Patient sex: F
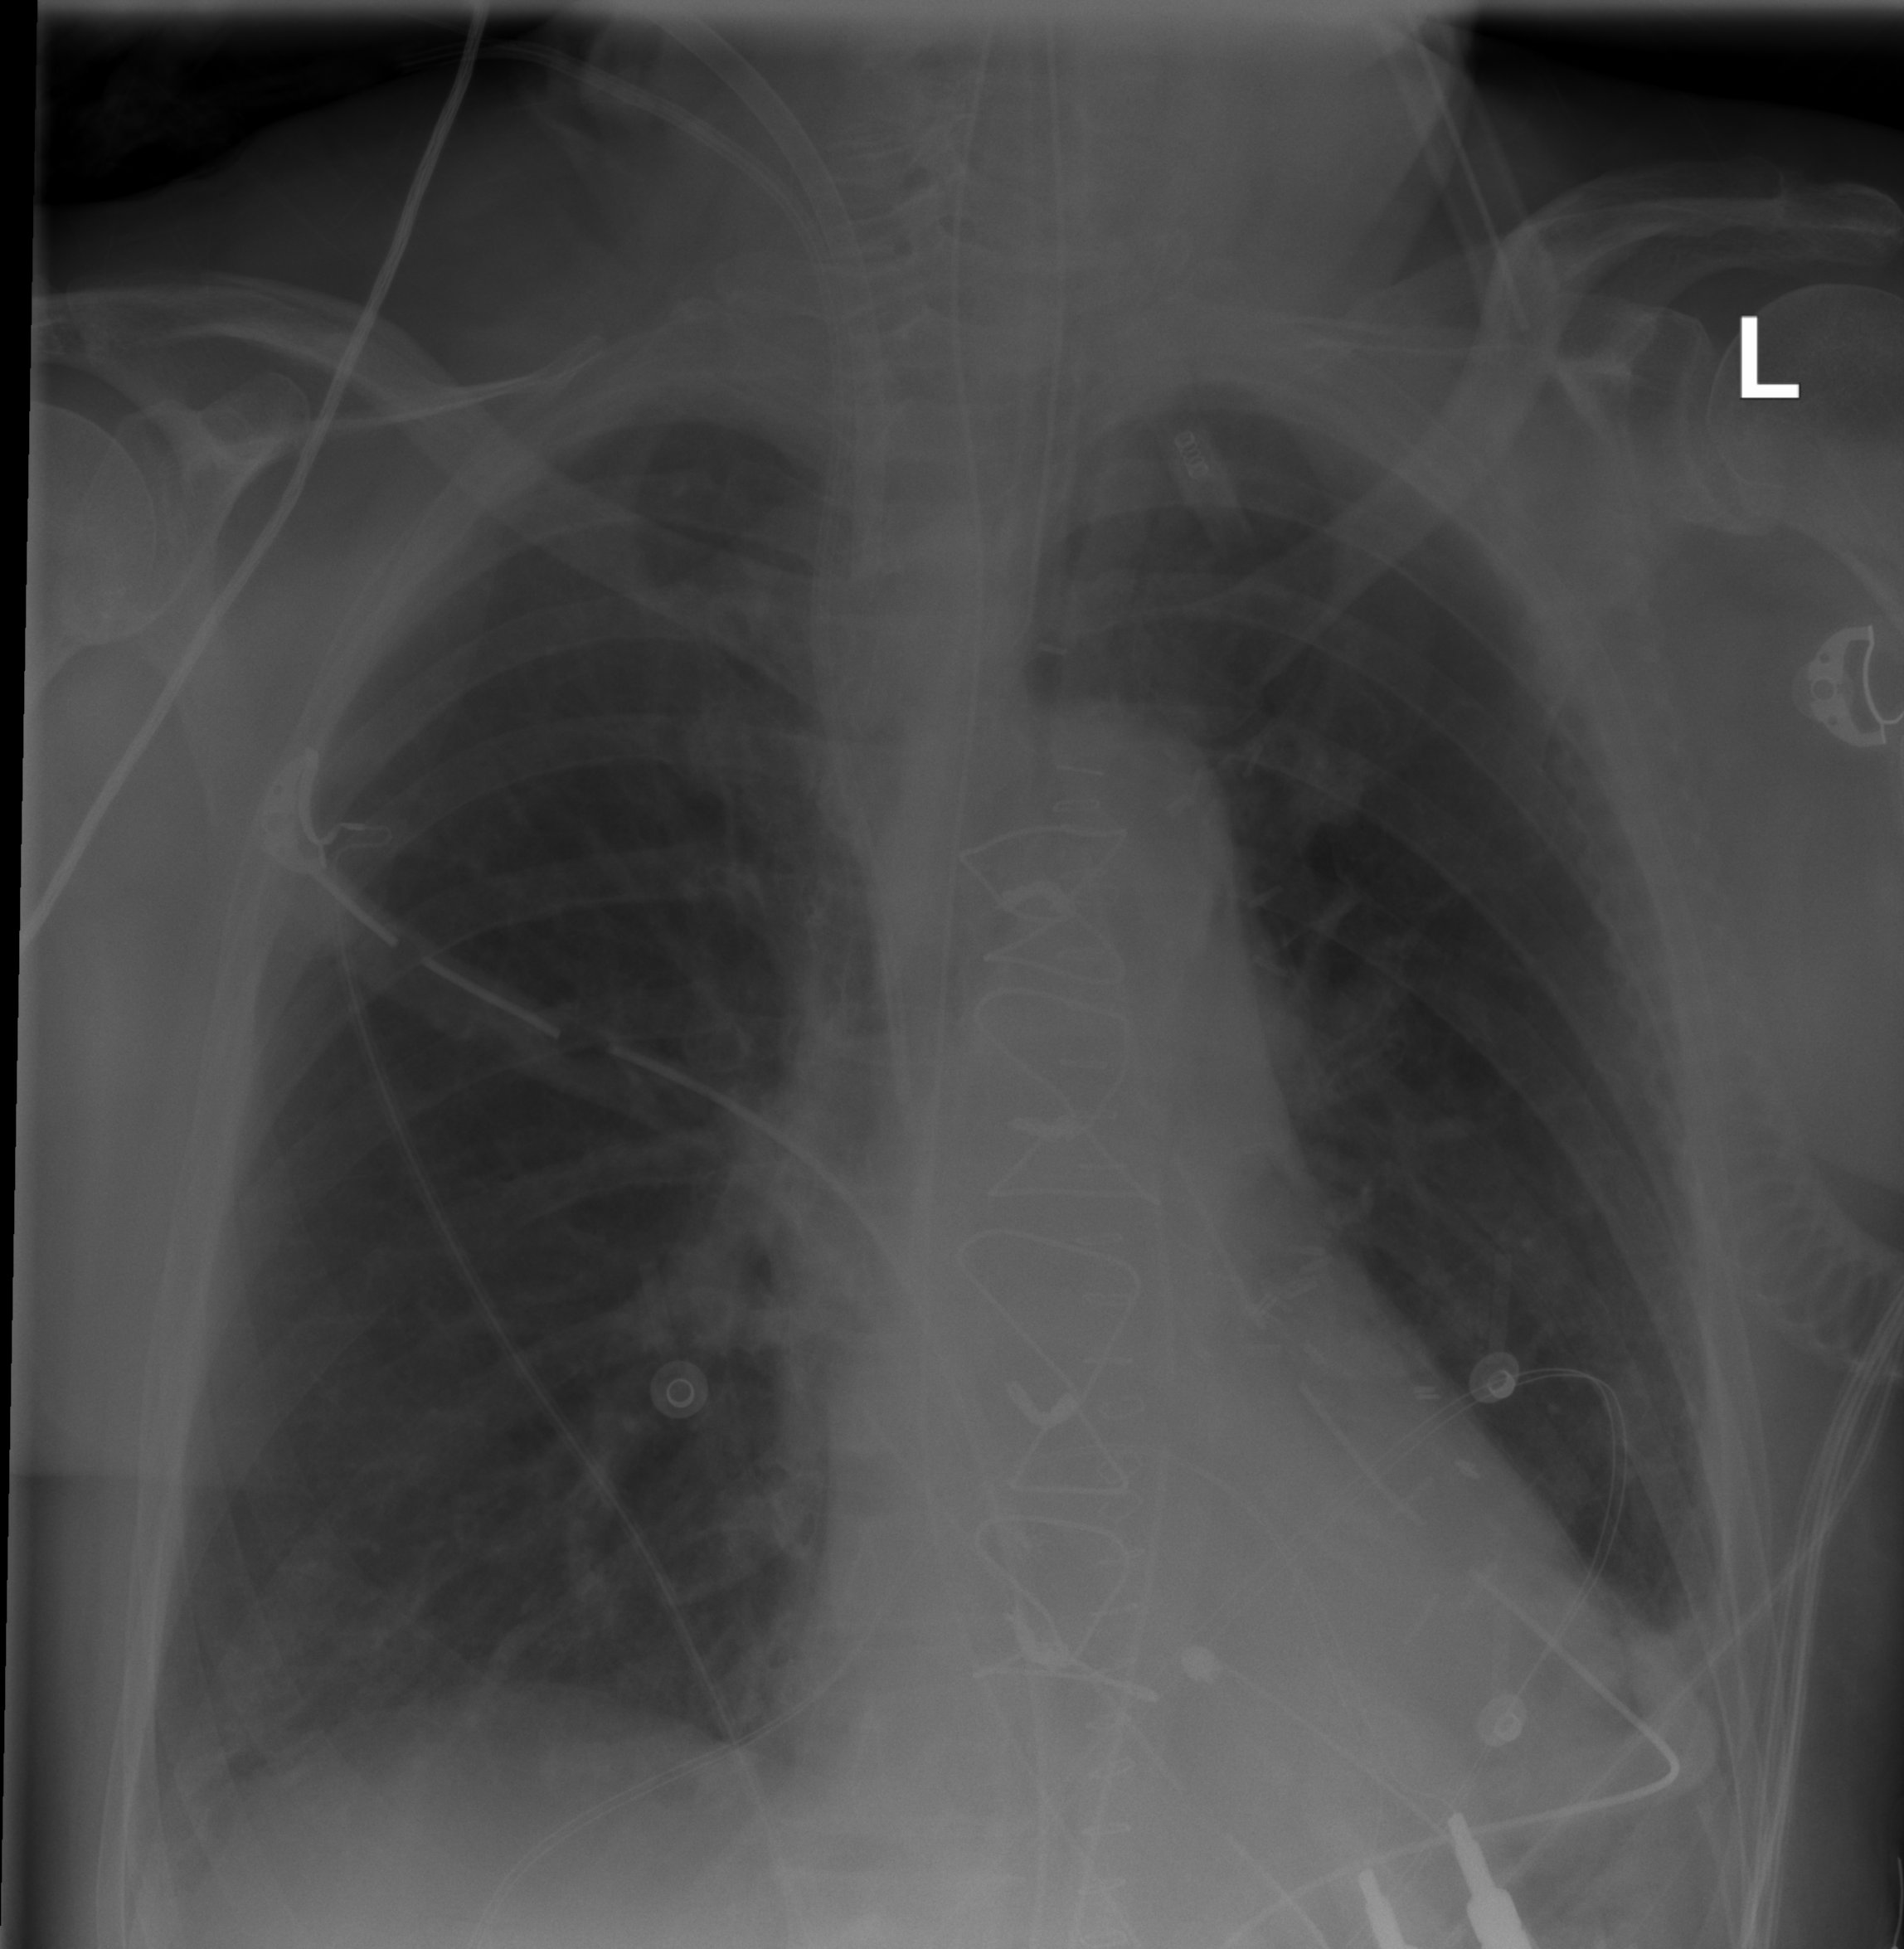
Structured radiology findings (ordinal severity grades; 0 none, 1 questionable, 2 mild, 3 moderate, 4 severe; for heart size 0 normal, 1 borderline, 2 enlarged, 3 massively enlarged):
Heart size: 0
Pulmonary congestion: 0
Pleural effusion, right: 0
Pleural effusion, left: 0
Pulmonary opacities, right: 2
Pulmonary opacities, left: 0
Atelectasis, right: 1
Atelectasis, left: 2